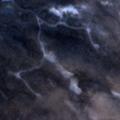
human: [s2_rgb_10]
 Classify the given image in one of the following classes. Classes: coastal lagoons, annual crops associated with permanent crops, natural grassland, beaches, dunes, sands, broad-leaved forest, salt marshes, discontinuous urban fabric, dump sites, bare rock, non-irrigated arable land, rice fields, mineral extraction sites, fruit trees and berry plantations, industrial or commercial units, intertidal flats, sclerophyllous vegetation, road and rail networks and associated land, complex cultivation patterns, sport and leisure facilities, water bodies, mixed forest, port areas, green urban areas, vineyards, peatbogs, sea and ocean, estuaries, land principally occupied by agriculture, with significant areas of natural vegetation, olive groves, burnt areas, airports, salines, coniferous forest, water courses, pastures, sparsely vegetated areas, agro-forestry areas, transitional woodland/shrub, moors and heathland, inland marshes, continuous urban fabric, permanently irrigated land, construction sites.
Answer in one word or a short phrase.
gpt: coniferous forest, mixed forest